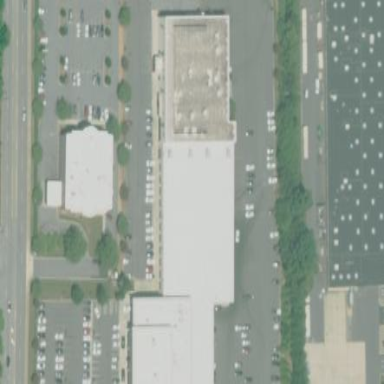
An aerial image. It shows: Building that houses car shop.